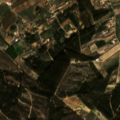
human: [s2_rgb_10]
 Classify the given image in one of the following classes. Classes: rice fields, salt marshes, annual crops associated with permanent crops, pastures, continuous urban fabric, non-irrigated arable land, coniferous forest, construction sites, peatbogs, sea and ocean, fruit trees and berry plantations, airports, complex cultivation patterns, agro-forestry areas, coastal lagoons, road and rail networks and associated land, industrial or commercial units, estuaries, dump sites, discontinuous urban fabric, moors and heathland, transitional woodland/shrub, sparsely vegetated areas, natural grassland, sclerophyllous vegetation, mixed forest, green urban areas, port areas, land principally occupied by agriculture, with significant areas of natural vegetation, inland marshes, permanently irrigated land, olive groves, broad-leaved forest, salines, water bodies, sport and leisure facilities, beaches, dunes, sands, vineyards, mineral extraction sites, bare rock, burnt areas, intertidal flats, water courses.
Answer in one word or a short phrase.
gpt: vineyards, land principally occupied by agriculture, with significant areas of natural vegetation, broad-leaved forest, mixed forest, transitional woodland/shrub